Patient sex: M
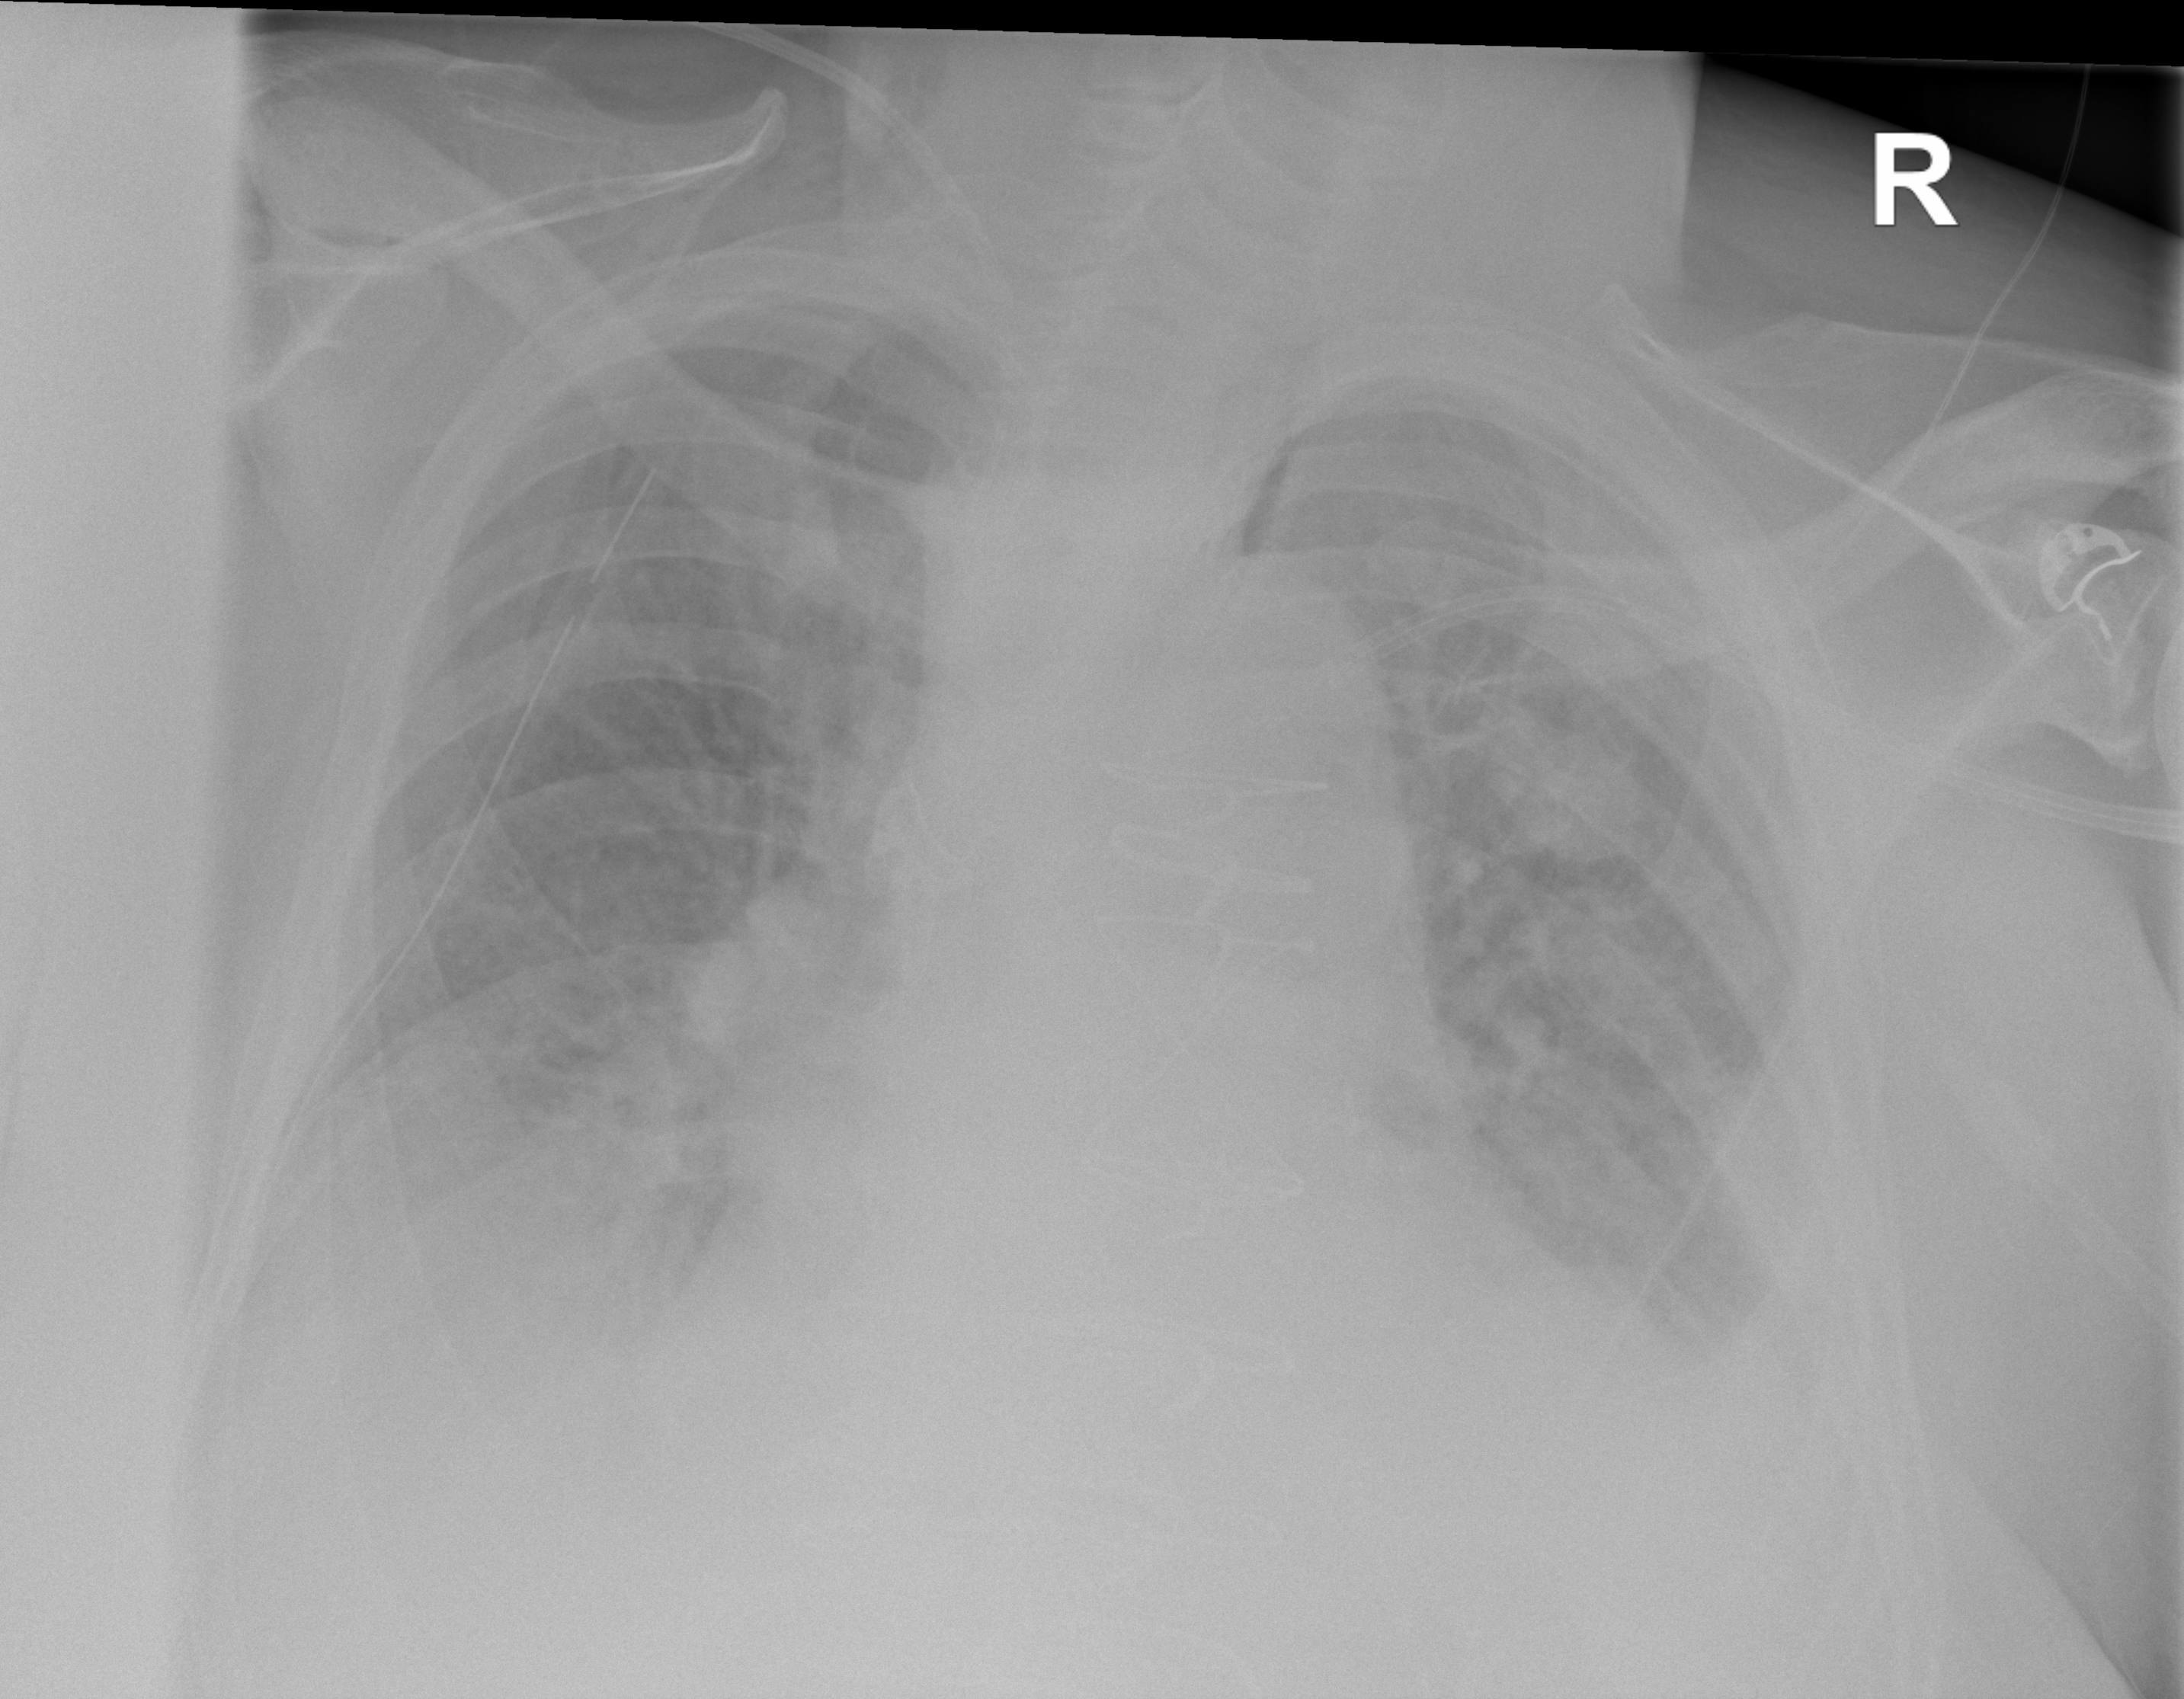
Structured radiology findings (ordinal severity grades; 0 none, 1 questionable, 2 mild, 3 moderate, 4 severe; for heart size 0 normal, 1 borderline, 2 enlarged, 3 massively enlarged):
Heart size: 2
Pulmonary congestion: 2
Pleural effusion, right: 3
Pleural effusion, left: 3
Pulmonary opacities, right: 3
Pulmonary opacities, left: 3
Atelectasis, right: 3
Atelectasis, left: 3